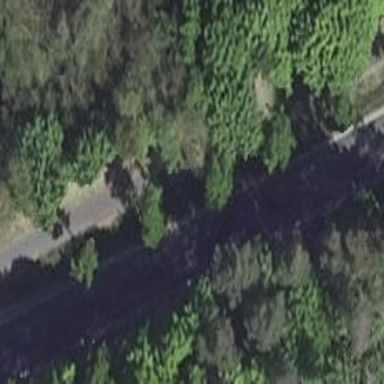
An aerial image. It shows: Street lined with deciduous broadleaved trees.